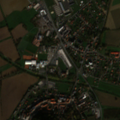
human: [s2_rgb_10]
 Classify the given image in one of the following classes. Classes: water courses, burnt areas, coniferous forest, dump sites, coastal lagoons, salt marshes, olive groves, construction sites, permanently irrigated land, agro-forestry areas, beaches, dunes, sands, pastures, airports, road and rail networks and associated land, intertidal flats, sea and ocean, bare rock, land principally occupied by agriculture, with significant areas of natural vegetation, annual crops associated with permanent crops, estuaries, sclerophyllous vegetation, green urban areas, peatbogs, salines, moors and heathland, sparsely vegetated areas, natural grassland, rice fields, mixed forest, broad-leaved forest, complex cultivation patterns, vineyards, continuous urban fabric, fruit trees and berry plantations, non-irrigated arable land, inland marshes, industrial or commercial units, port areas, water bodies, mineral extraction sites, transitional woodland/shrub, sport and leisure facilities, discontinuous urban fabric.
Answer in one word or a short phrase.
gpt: discontinuous urban fabric, industrial or commercial units, non-irrigated arable land, complex cultivation patterns, land principally occupied by agriculture, with significant areas of natural vegetation